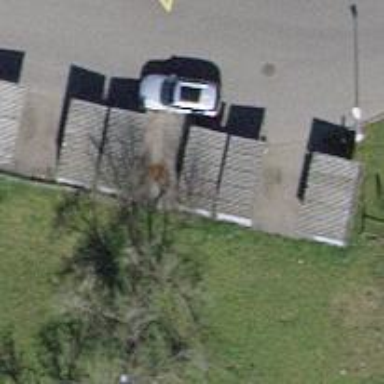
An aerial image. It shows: Bench.